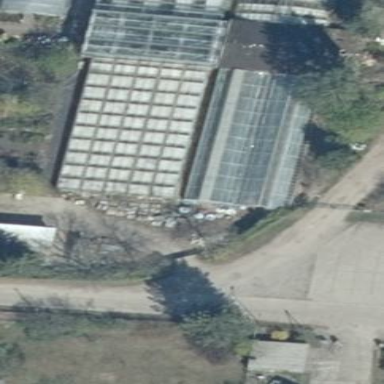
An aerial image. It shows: Greenhouse.